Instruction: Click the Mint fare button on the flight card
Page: flights
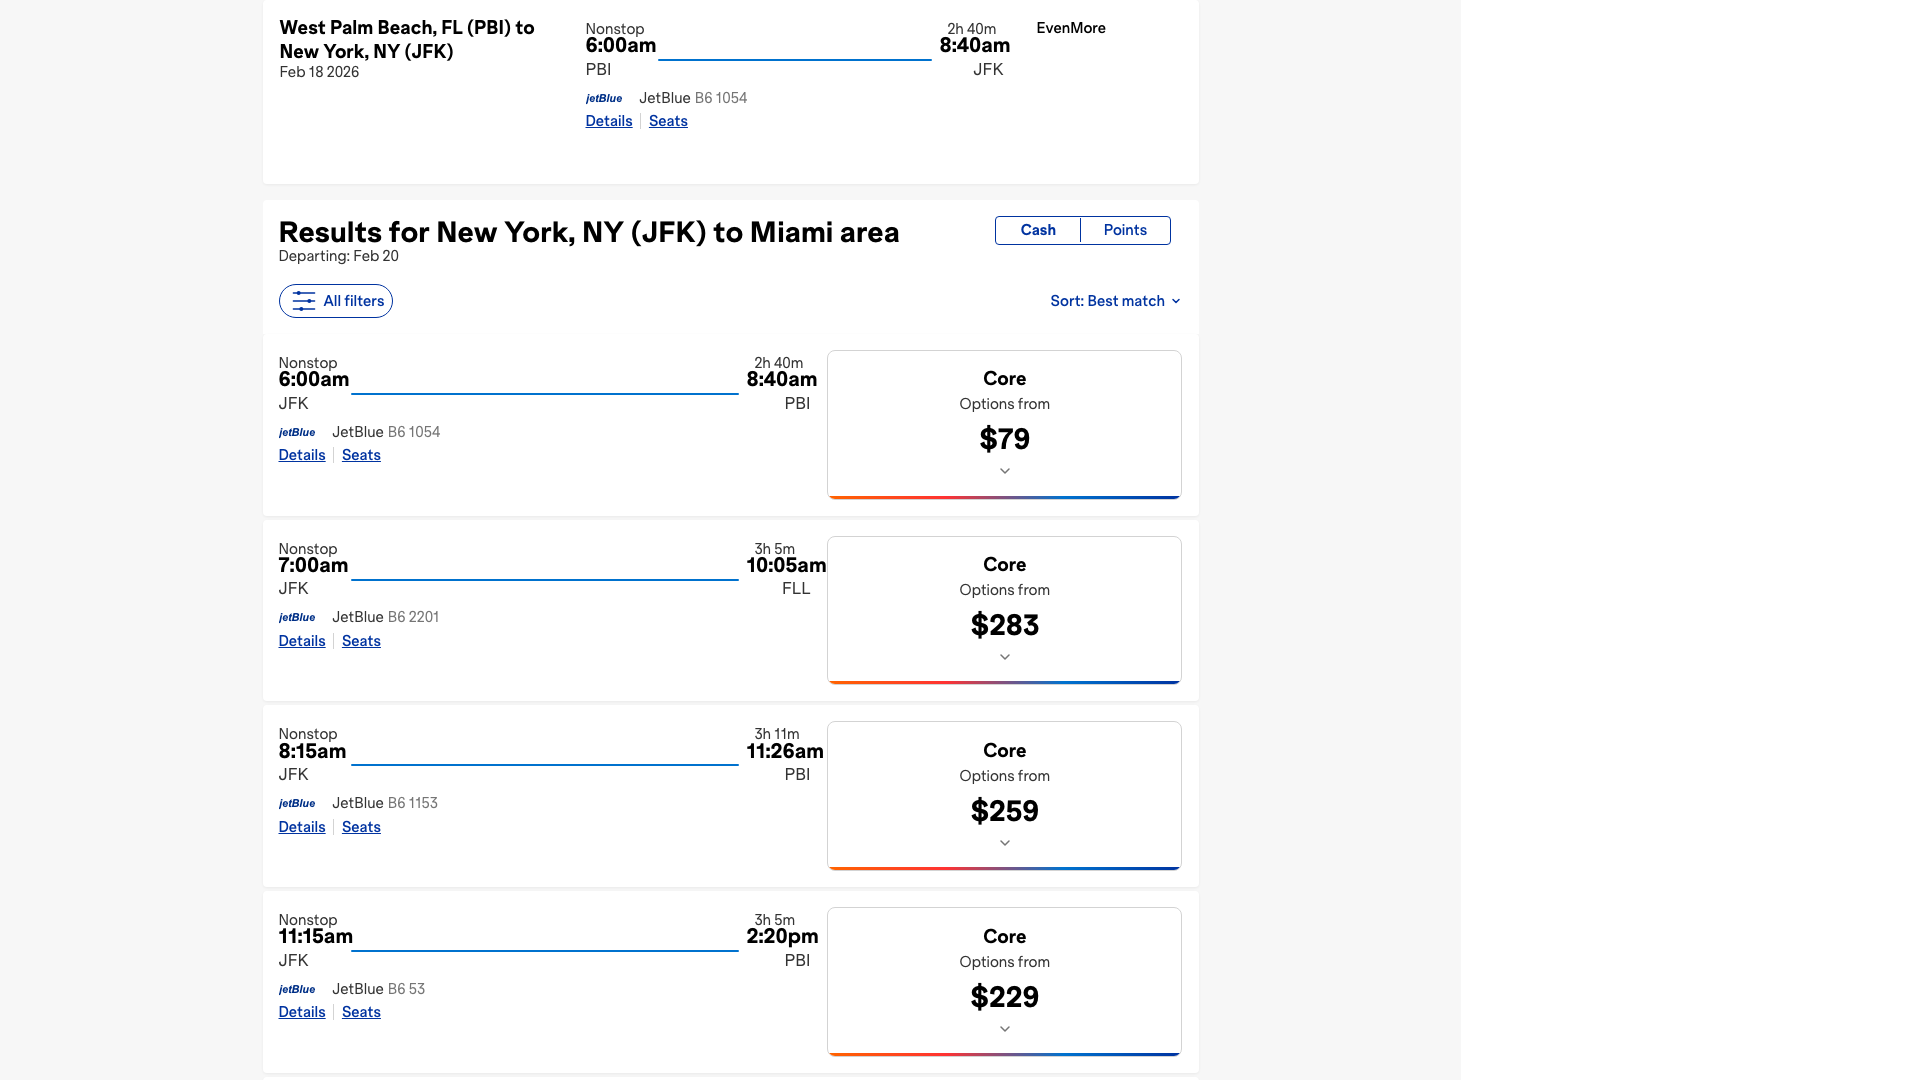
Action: click